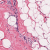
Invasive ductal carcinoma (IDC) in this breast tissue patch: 0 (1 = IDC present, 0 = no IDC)